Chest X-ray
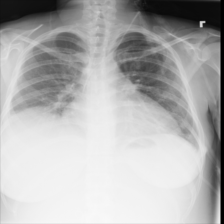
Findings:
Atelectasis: negative
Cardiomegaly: negative
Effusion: negative
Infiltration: negative
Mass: negative
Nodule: negative
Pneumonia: negative
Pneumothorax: negative
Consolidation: negative
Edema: negative
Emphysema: negative
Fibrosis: negative
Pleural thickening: negative
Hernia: negative